Question: I've got an issue with posting an array of strings to the server:
My Mapping is this:
'''
+(RKMapping*)occurrenceCreateMapping {
RKObjectMapping *occurrenceCreateMapping = [RKObjectMapping requestMapping];
[occurrenceCreateMapping addAttributeMappingsFromDictionary:@{
@"observedOn" :@"ObservedOn",
@"latitude" :@"Latitude",
@"longitude" :@"Longitude",
@"address" :@"Address",
@"host" :@"Host",
@"pests" : @"Pests",
@"networkId" :@"NetworkId",
@"consignmentNumber" :@"ConsignmentNumber"
}];
return occurrenceCreateMapping;
}
'''
But what is actually getting posted is this:

Which is invalid because my server side model binder is expecting a single array of strings.
This is the code for my OccurrenceCreate Class:
'''
@interface BBOccurrenceCreate : NSObject
@property (nonatomic, retain) NSDate *observedOn;
@property CGPoint location;
@property (nonatomic, retain) NSString *latitude,
*longitude,
*address,
*host,
*consignmentNumber,
*networkId;
@property (nonatomic,retain) NSArray *pests;
@end
'''
Can anyone help me map this array of strings to a json array? I'm thinking this should be simple ?!?!
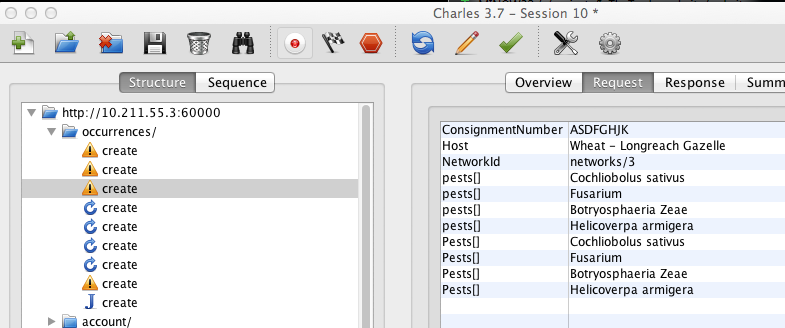
Answer: You're probably missing the serialisation type setting so RestKit is defaulting to form-url-encoded. Explicitly set the serialisation type to instruct RestKit to generate JSON.